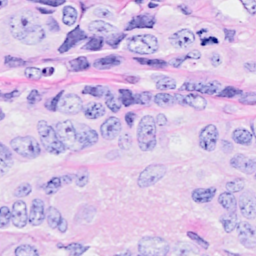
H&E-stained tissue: Breast